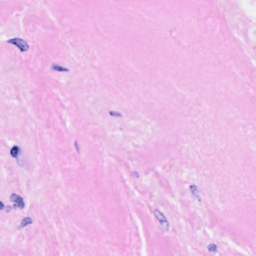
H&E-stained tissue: Breast